Interaction volume radius: 5 \u00c5
Interaction volume height: 20 \u00c5
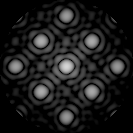
Disorder parameter: 0.06027